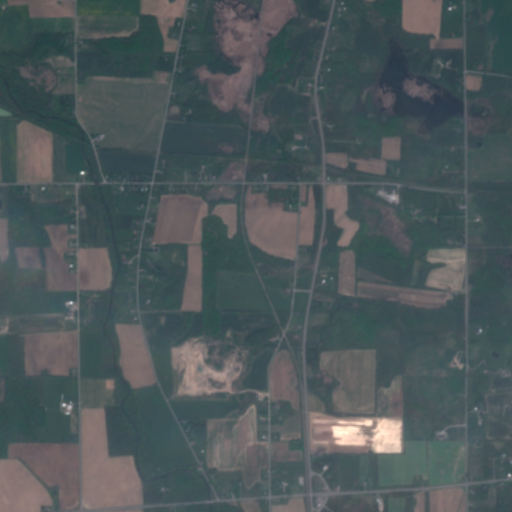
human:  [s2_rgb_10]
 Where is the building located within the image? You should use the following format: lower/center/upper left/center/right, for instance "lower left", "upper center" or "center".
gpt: There is no building in the image.